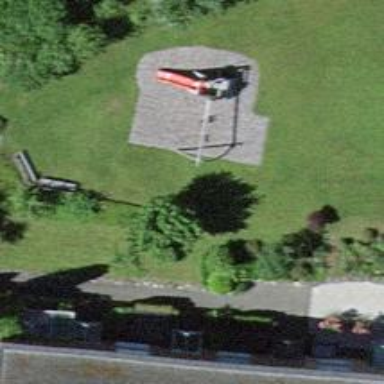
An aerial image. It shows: Playground area for leisure activities on the land.